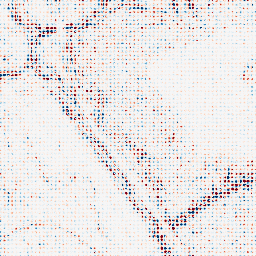
Category: wavelet
Decomposition family: wavelet_biorthogonal
Decomposition parameters: wavelet: bior4.4
level: 2
Upsampling method: sinc_hamming
Upsampling parameters: scale: 8
kernel_size: 4
Upsampling scale: 8